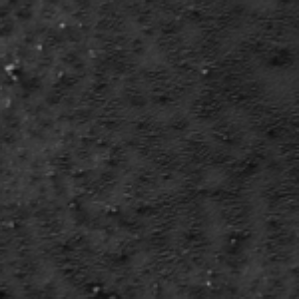
Label: frost